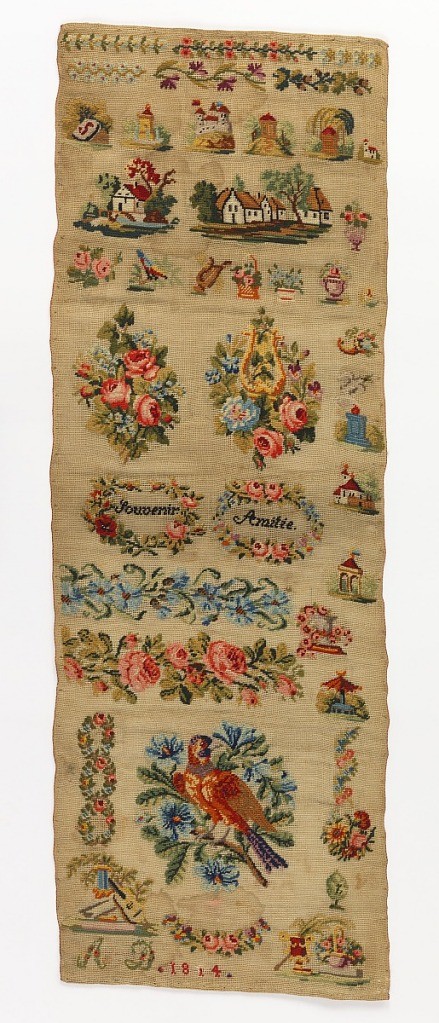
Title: Sampler
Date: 1814
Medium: wool and cotton Technique: embroidered in half cross and tent stitches on plain weave foundation
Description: Isolated motifs including a parrot at bottom, houses at the top, and "souvenir" and "Amitie" within wreaths in the center.